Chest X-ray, PA view. Patient: 57 years old, sex F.
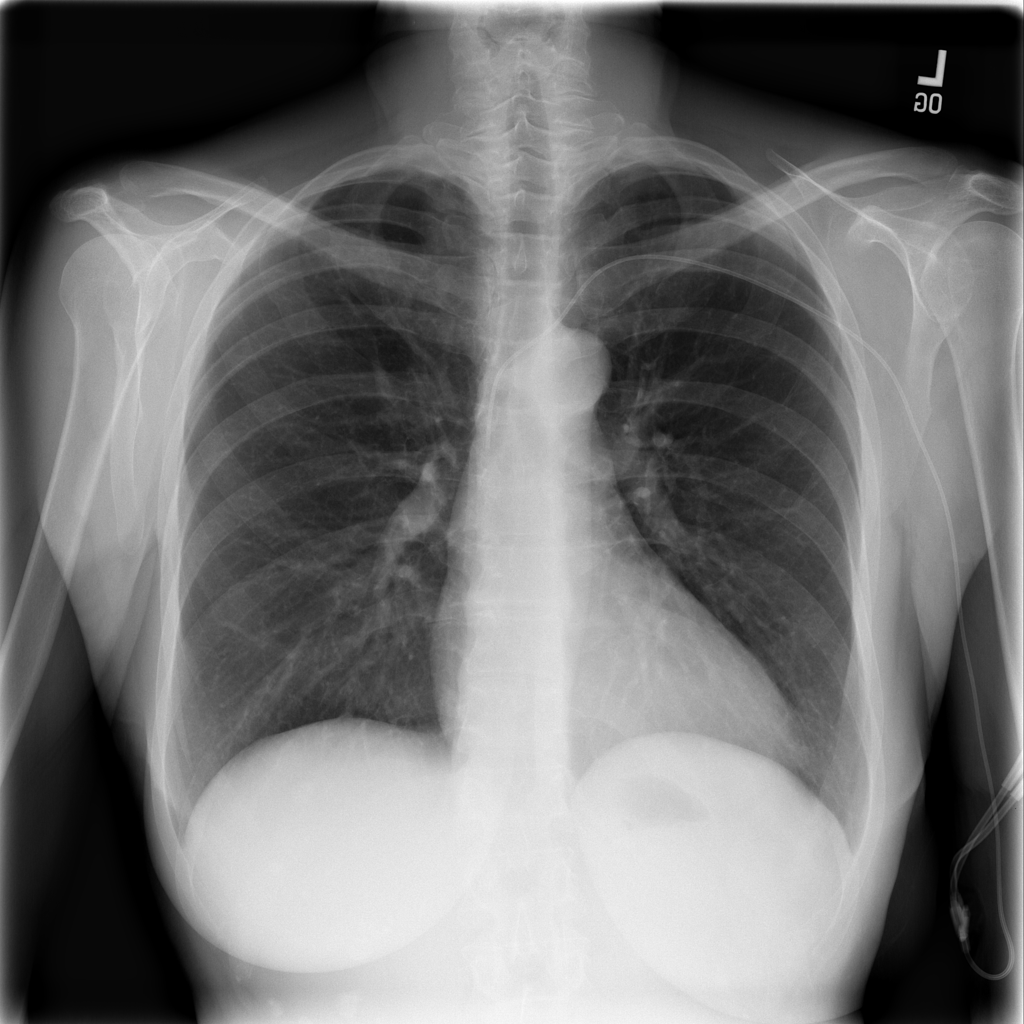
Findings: Effusion